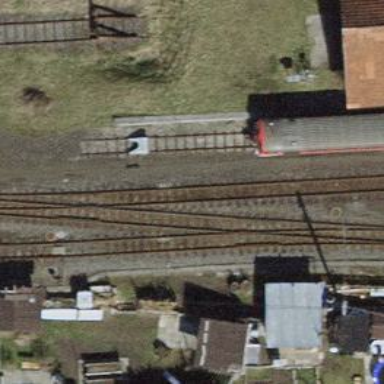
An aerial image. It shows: Railway buffer stop.